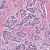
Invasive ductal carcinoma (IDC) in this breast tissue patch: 1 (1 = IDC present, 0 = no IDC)